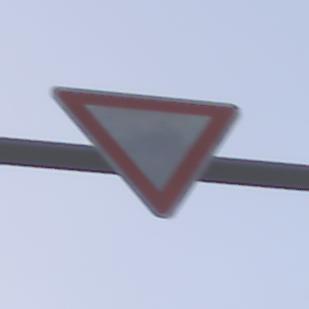
Verkehrszeichen: VorfahrtGewaehren
Umgebung: Outdoor, Nature
Tageszeit: SunriseSunset
Wetter: Overcast
Licht: Natural
Jahreszeit: NotSpecified
Kontrast: LowContrast